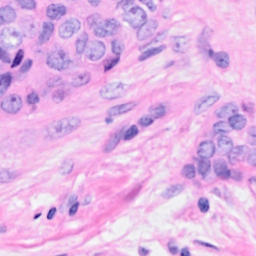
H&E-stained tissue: Breast